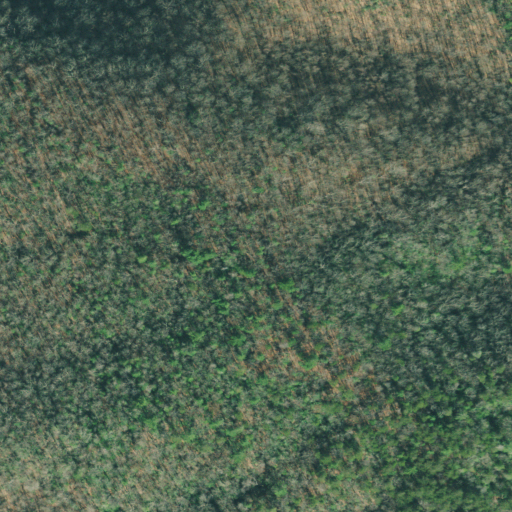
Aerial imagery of mountain in Georgia named Ripshin containing deciduous forest, mixed forest, and evergreen forest